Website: apple
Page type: payment
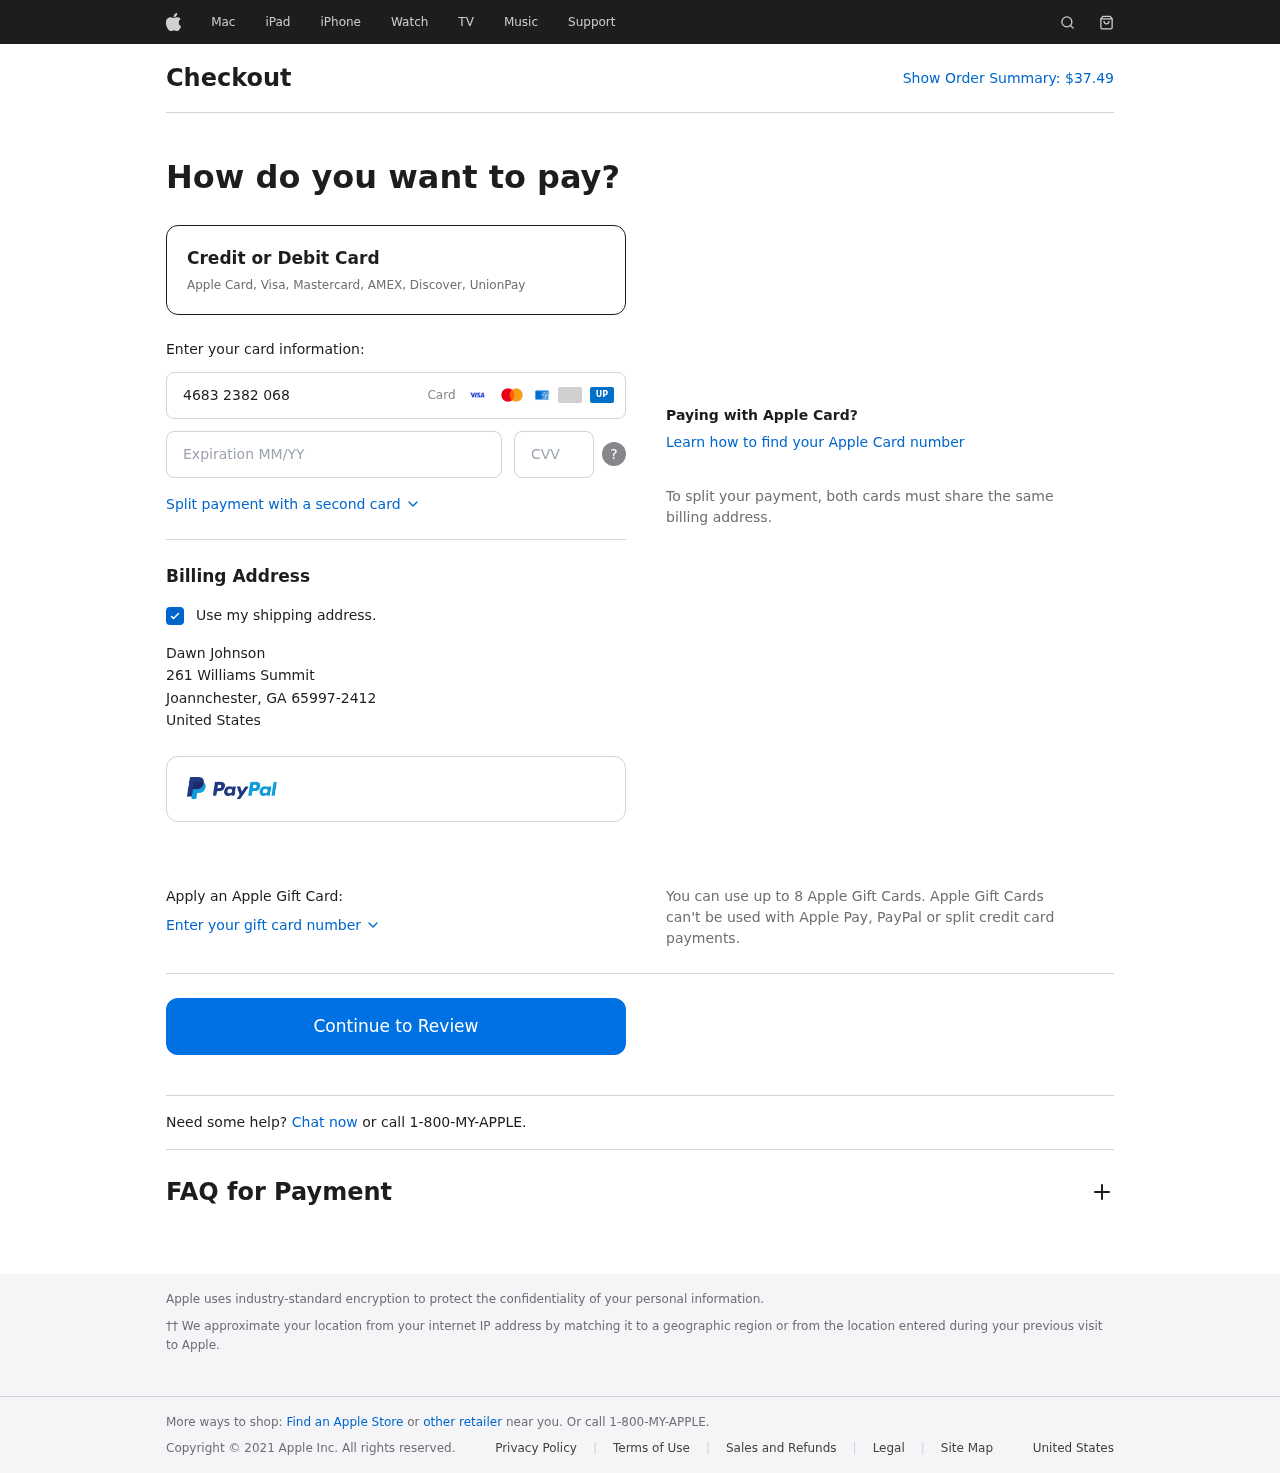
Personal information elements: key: PII_CARD_CVV
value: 761
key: PII_CARD_EXPIRY
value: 09/26
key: PII_CARD_NUMBER
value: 4683 2382 0686 9838
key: PII_CITY
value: Joannchester
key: PII_COUNTRY
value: United States
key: PII_FULLNAME
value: Dawn Johnson
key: PII_POSTCODE_FULL
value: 65997-2412
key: PII_STATE_ABBR
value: GA
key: PII_STREET
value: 261 Williams Summit
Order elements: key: ORDER_TOTAL
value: $37.49